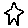
Label: star